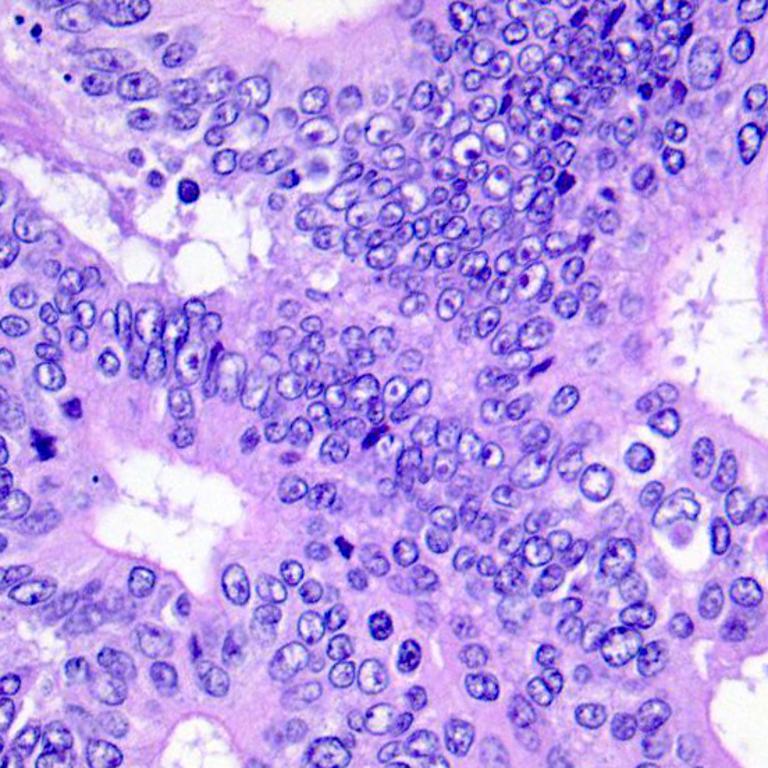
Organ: colon
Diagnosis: adenocarcinomas